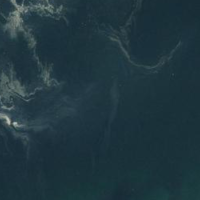
EUNIS habitat code: 14
Species observed at this site:
Columba livia